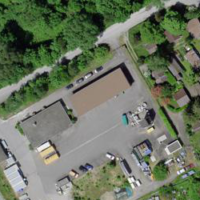
EUNIS habitat code: 56
Species observed at this site:
Luscinia megarhynchos
Prunus padus
Sympetrum danae
Lamium galeobdolon